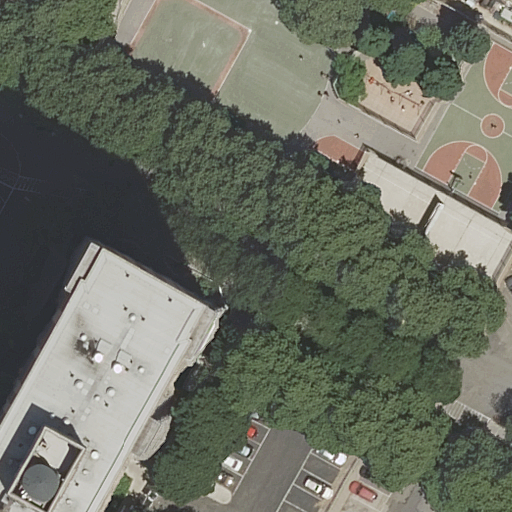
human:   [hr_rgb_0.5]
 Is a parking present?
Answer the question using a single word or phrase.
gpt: yes

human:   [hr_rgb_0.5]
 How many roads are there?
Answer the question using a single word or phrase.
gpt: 12

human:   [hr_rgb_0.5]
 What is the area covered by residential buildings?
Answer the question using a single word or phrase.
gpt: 1294m2

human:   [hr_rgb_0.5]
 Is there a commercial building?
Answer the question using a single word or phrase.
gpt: no

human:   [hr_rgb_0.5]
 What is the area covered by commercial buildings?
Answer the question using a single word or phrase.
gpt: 0m2

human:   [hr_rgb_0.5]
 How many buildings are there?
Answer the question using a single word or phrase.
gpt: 2

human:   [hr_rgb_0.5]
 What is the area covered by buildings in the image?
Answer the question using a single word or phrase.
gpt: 1294m2

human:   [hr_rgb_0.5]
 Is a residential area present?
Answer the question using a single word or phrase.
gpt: yes

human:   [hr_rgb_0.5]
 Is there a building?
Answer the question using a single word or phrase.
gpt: yes

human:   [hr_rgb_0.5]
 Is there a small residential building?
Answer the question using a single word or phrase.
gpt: yes

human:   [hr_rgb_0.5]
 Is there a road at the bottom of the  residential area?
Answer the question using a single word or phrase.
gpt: yes

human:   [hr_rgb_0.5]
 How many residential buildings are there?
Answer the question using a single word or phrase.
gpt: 2

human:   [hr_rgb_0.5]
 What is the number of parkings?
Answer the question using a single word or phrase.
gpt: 3

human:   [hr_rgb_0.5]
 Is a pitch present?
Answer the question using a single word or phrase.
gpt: yes

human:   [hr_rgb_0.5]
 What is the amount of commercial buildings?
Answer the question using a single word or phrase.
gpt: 0

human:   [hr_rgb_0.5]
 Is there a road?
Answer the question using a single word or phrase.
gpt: yes

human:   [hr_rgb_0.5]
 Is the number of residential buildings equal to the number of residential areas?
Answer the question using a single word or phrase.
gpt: no

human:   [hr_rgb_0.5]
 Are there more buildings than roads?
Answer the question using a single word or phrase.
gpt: no

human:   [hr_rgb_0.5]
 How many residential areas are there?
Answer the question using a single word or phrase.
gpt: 1

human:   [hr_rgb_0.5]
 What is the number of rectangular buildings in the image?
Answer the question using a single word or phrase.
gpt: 2

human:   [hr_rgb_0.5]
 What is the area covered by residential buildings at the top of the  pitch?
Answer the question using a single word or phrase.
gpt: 0m2

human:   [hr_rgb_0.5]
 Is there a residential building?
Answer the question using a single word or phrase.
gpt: yes

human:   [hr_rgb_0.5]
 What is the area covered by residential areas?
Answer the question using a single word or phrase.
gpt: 4420m2

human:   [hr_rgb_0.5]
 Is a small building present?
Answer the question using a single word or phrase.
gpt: yes

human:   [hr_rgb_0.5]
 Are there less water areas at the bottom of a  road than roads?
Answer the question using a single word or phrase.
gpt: yes

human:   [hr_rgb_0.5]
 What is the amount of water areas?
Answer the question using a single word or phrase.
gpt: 0

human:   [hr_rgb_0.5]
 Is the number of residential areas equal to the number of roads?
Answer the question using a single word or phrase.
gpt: no

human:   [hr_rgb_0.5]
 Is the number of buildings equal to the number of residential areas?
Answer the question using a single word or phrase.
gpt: no

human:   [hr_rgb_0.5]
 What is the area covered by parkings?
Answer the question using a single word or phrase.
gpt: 1097m2

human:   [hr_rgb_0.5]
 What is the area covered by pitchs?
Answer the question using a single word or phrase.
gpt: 474m2

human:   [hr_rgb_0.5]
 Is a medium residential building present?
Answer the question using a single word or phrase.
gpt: no

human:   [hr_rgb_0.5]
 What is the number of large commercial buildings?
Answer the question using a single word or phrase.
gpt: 0

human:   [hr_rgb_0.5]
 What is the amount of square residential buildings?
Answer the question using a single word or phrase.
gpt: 0

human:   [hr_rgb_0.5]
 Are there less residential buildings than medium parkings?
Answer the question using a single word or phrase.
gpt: no

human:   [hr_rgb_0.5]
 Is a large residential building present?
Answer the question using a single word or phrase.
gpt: yes

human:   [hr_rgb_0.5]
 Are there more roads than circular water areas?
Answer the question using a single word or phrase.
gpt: yes

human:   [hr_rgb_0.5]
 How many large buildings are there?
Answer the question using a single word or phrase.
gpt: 1

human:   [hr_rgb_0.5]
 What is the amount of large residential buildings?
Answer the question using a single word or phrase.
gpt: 1

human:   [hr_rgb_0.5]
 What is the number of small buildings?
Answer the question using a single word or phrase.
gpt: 1

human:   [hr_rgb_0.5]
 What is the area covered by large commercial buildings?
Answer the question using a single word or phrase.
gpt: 0m2

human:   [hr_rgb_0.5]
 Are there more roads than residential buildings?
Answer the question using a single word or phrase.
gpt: yes

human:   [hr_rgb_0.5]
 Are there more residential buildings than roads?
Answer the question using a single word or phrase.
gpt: no

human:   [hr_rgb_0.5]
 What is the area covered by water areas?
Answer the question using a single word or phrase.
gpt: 0m2

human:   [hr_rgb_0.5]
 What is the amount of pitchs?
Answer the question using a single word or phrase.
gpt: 1

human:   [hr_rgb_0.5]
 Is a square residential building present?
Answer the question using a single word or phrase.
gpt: no

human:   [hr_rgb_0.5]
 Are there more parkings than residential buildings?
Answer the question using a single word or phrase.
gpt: yes

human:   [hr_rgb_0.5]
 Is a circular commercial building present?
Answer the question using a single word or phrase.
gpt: no

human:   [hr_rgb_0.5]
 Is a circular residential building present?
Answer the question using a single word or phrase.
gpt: no

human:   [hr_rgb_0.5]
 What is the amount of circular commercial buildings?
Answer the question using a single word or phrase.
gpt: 0

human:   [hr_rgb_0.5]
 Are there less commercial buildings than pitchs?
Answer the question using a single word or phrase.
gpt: yes

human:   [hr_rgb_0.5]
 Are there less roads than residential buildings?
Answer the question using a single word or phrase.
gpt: no

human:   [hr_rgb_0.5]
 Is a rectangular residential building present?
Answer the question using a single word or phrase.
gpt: yes

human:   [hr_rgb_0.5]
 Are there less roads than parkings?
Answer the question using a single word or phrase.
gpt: no

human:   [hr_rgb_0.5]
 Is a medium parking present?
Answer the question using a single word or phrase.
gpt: no

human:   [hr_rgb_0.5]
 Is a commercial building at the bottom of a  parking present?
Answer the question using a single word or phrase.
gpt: no

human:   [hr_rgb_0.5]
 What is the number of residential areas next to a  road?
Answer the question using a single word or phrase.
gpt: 1

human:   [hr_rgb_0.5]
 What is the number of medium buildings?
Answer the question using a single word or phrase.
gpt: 0

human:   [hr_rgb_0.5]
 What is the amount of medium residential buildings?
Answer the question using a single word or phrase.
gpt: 0

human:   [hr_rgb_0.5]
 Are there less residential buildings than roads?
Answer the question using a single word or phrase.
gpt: yes

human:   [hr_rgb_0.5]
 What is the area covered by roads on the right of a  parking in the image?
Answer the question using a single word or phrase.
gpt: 0m2

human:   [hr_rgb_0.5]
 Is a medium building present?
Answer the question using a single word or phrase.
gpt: no

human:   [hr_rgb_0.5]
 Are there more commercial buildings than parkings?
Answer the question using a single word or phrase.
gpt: no

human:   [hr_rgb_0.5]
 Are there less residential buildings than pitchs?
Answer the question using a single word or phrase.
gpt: no

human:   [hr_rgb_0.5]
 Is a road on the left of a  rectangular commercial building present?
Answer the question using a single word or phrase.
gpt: no